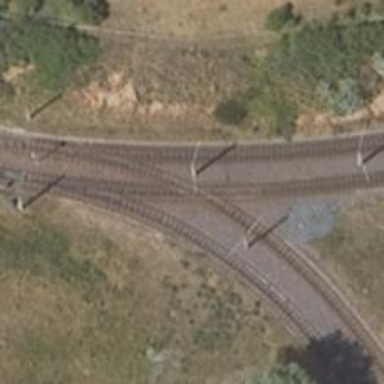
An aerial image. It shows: Railway crossing.